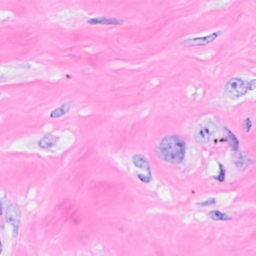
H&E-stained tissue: Breast